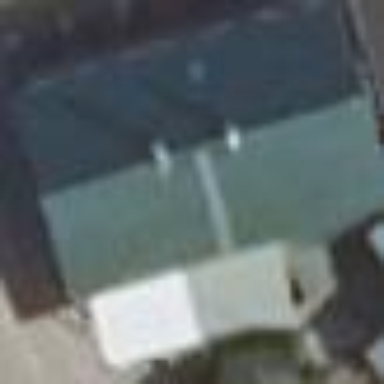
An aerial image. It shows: Residential building with flat grey roof.